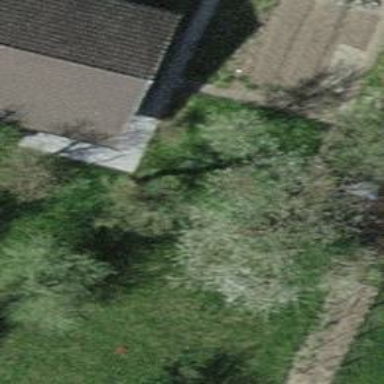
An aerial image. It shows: Garage.